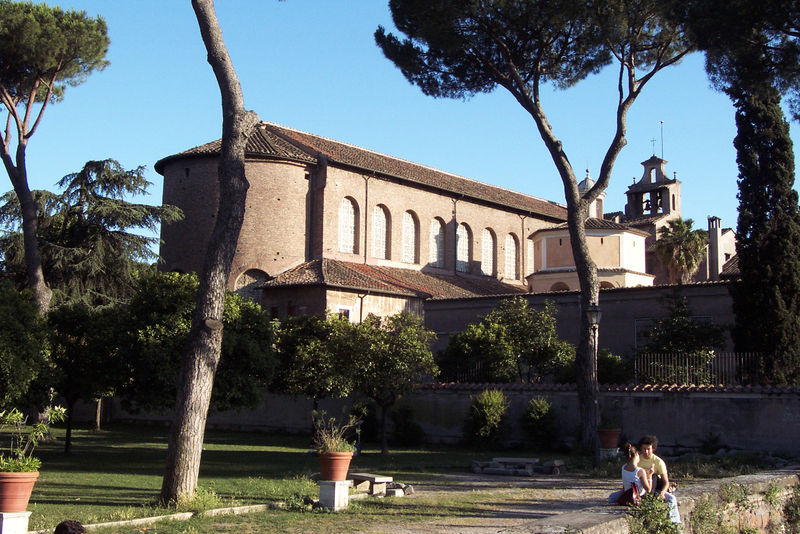
Titel: S. Sabina
Standort: Rom, S. Sabina (EU - I - Latium)
Schlagwörter: baum, himmel, mann, schatten, bäume, menschen, fenster, frau, licht, gebäude, gras, park, rasen, weg, architektur, steine, kirche, paar, pflanzen, garten, oktagon, zypressen, süden, mauer, foto, blumentöpfe, kloster, kreuz, photo, glocke, mittelalter, apsis, pinien, glocken, mittelmeer, basilika, glock, clocher